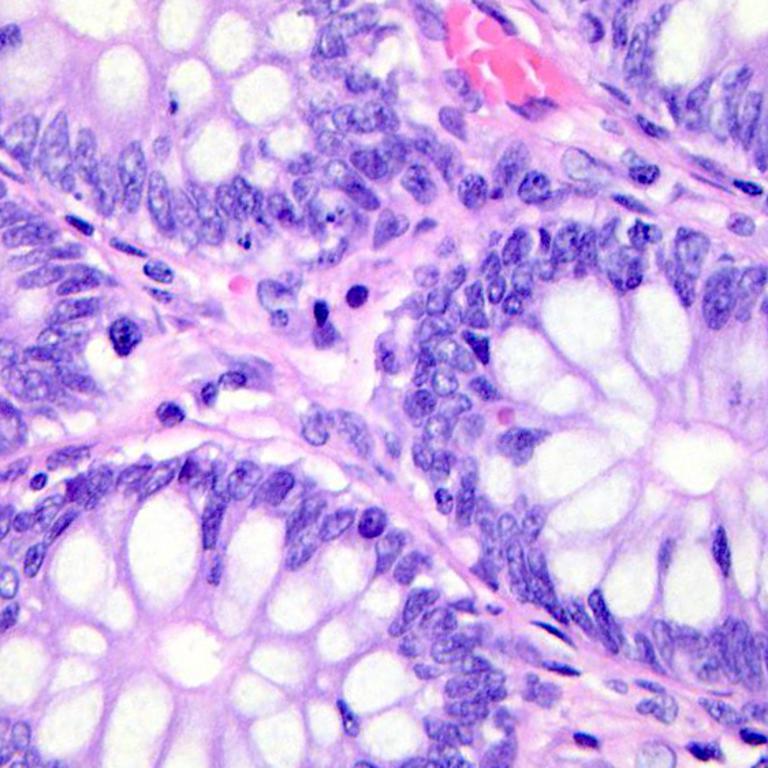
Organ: colon
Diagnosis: benign